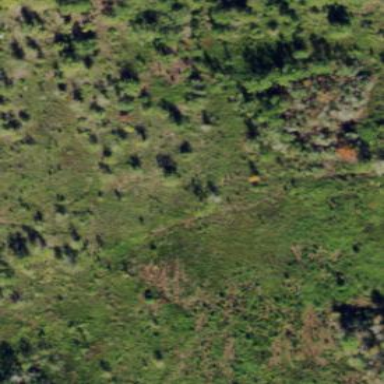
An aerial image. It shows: Swamp in wetland area.